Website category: university
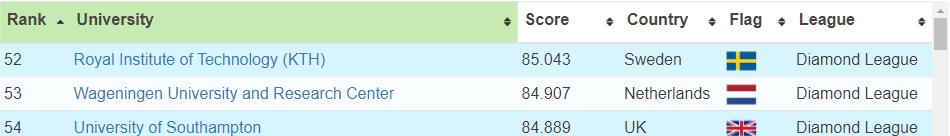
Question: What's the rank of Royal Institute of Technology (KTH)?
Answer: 52

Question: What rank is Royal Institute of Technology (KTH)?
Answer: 52

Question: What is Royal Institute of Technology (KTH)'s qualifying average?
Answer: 52

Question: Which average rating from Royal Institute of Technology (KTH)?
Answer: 52

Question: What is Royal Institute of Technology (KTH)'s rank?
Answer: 52

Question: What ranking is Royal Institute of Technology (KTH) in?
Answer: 52

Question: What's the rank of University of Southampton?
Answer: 54

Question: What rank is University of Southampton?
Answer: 54

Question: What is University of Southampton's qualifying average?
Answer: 54

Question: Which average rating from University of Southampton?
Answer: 54

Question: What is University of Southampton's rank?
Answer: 54

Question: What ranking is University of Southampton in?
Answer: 54

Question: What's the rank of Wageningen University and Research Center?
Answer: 53

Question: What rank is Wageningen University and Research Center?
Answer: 53

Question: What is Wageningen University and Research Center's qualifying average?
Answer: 53

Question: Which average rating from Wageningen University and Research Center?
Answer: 53

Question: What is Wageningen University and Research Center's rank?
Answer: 53

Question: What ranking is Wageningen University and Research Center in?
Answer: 53

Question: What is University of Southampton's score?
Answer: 84.889

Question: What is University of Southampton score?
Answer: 84.889

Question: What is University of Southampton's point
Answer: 84.889

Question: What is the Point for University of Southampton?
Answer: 84.889

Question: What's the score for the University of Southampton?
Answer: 84.889

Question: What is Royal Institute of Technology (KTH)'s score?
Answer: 85.043

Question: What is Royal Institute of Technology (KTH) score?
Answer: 85.043

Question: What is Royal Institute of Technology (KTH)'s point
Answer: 85.043

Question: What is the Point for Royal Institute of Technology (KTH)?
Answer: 85.043

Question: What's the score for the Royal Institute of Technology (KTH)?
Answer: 85.043

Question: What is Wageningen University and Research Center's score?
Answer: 84.907

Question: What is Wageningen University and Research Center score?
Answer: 84.907

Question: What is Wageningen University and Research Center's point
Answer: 84.907

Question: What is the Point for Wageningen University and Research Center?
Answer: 84.907

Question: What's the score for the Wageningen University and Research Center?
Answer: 84.907

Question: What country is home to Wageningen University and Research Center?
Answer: Netherlands

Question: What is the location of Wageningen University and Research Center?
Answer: Netherlands

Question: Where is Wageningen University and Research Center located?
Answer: Netherlands

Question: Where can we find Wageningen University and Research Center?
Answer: Netherlands

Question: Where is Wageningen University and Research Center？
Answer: Netherlands

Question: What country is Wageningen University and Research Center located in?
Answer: Netherlands

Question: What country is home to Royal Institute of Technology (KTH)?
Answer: Sweden

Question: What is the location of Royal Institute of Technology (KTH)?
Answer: Sweden

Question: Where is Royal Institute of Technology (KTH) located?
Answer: Sweden

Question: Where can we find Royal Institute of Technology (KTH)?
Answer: Sweden

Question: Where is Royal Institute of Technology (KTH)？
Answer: Sweden

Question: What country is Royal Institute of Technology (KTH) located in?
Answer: Sweden

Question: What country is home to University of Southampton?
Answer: UK

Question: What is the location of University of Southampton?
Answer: UK

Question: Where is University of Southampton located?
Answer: UK

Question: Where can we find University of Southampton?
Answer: UK

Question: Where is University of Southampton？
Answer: UK

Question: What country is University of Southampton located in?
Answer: UK

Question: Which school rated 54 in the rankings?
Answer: University of Southampton

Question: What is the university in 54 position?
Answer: University of Southampton

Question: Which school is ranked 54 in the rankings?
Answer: University of Southampton

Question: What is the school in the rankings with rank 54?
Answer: University of Southampton

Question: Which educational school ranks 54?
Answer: University of Southampton

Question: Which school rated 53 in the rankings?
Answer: Wageningen University and Research Center

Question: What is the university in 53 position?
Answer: Wageningen University and Research Center

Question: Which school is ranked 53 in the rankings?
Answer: Wageningen University and Research Center

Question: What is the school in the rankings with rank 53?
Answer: Wageningen University and Research Center

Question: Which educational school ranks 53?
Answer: Wageningen University and Research Center

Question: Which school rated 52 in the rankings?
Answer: Royal Institute of Technology (KTH)

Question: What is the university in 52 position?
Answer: Royal Institute of Technology (KTH)

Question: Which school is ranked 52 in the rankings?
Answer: Royal Institute of Technology (KTH)